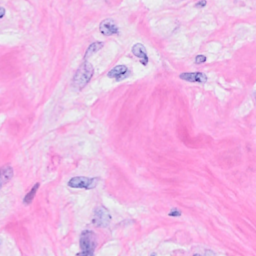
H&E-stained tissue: Breast